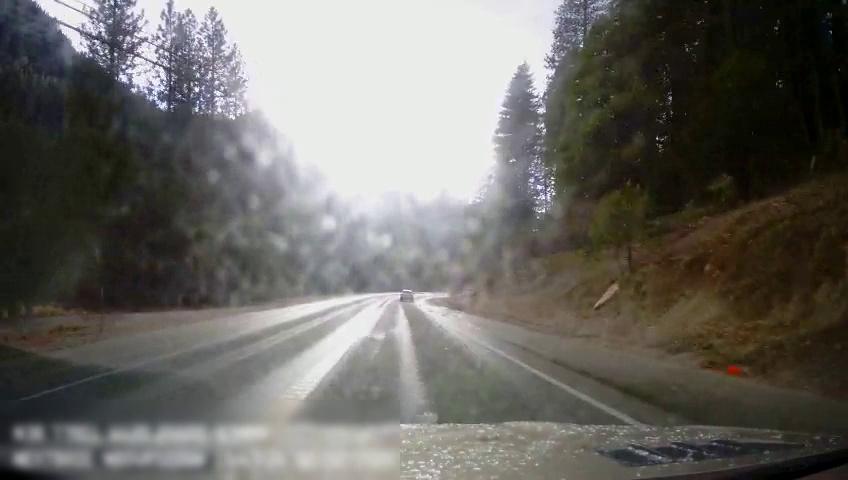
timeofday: Day
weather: Sunny
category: Drivable Space
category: Vehicles | Car
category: Lanes | Opposite Lane
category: Lanes | Current Lane
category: Lanes | Current Lane